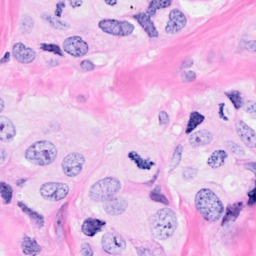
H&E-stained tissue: Breast